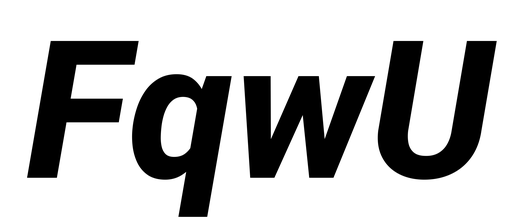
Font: Roboto-Italic_ExtraBold_Italic